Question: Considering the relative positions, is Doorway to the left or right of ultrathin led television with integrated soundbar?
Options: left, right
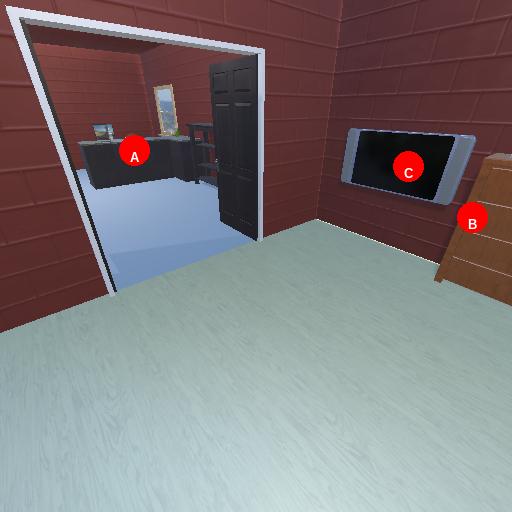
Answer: left